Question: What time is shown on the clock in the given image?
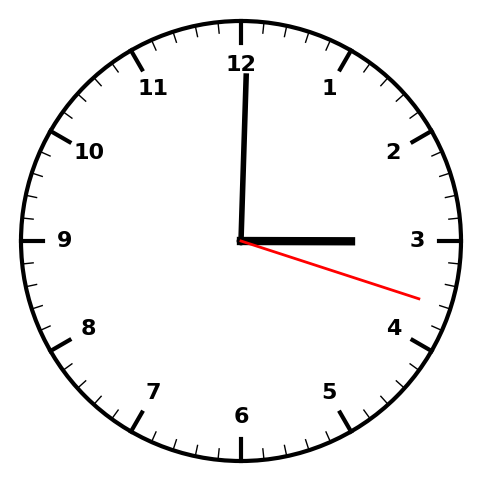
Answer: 03:00:18